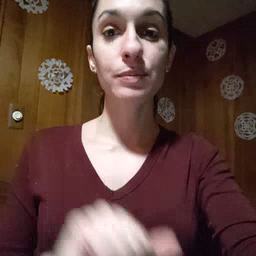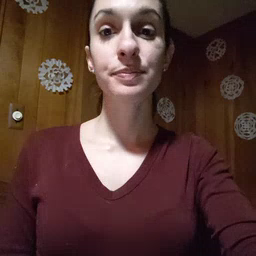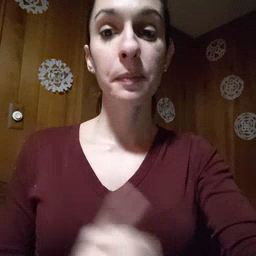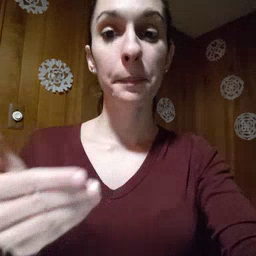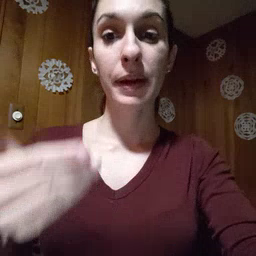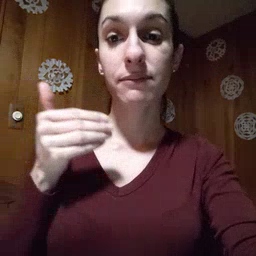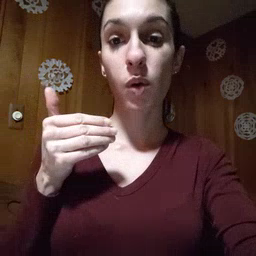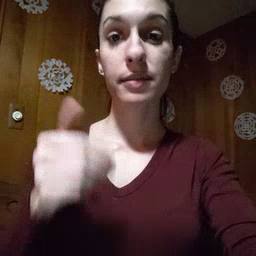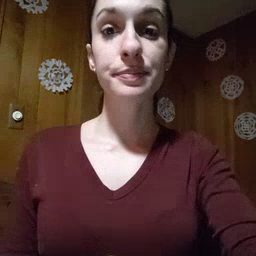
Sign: before